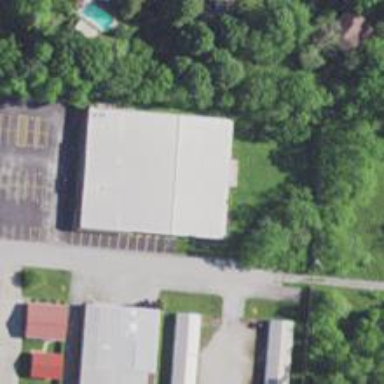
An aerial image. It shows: Building that houses bowling alley.